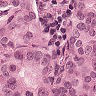
Metastatic tissue present: yes